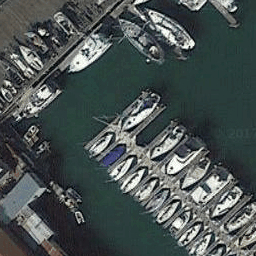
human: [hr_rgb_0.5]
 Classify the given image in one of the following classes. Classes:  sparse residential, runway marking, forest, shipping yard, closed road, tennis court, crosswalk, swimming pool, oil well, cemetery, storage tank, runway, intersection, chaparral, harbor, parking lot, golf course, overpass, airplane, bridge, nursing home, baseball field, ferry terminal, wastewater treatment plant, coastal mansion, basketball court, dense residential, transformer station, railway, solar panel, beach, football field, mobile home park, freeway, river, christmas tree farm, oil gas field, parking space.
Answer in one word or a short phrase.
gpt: harbor